Field crop: maize
Growth stage: 2
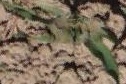
Species: maize